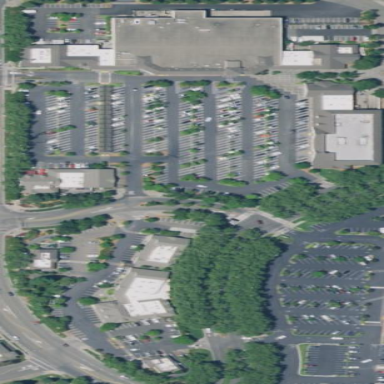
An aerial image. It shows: Retail area.